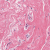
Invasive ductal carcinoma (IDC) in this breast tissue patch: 0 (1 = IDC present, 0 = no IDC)